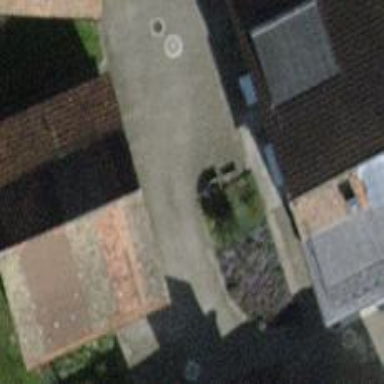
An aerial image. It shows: Terrace-style building with gabled roof.